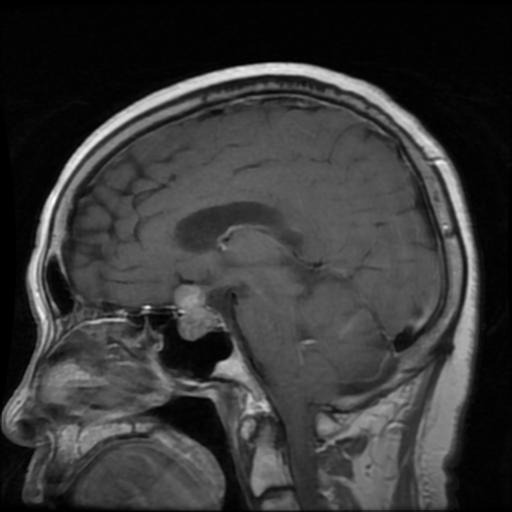
Label: pituitary